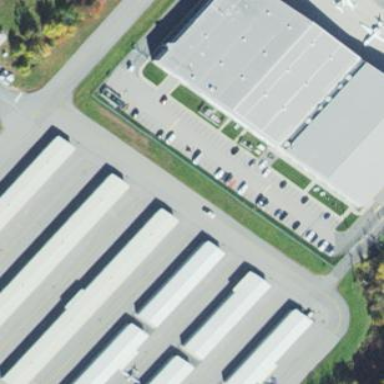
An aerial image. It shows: Hangar building.